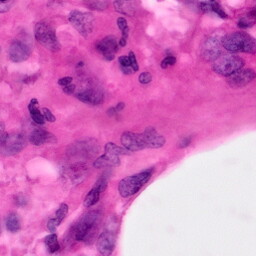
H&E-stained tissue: Pancreatic